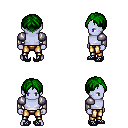
a pixel art fantasy rpg character, male body template, dark elf, purple skin, steel arm armor, gold greaves, green parted hairstyle, ghillies, four views (front, back, left, right), 2x2 character sprite sheet, small pixel art, hard edges, no anti-aliasing